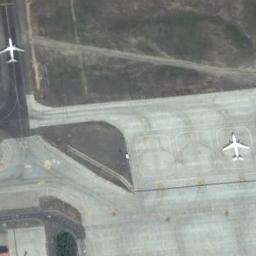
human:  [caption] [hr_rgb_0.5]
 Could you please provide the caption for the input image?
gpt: Two airplanes were parked in the open space beside the grassland .

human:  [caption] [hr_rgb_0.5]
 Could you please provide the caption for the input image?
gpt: One plane is on the runway and the other is on the space .

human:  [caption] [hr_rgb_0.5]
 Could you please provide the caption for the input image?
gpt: One plane on the runway and the other plane parked on the airport while the runway on the top left of the airport and connected to the airport .

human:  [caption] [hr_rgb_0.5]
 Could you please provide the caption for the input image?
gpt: Two airplanes are parked on the open place .

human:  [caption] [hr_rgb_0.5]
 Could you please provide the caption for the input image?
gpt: There is a right-triangle space between the two planes .